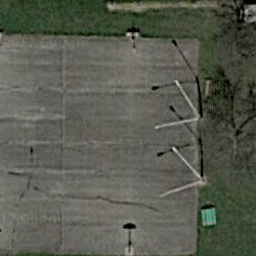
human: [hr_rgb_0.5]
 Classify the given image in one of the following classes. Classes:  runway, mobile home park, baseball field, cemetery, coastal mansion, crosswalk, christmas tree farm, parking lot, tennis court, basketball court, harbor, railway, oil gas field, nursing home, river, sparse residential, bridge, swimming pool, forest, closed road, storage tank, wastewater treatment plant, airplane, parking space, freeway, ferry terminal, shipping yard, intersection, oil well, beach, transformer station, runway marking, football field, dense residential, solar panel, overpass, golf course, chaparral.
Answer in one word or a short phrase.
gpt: basketball court